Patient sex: M
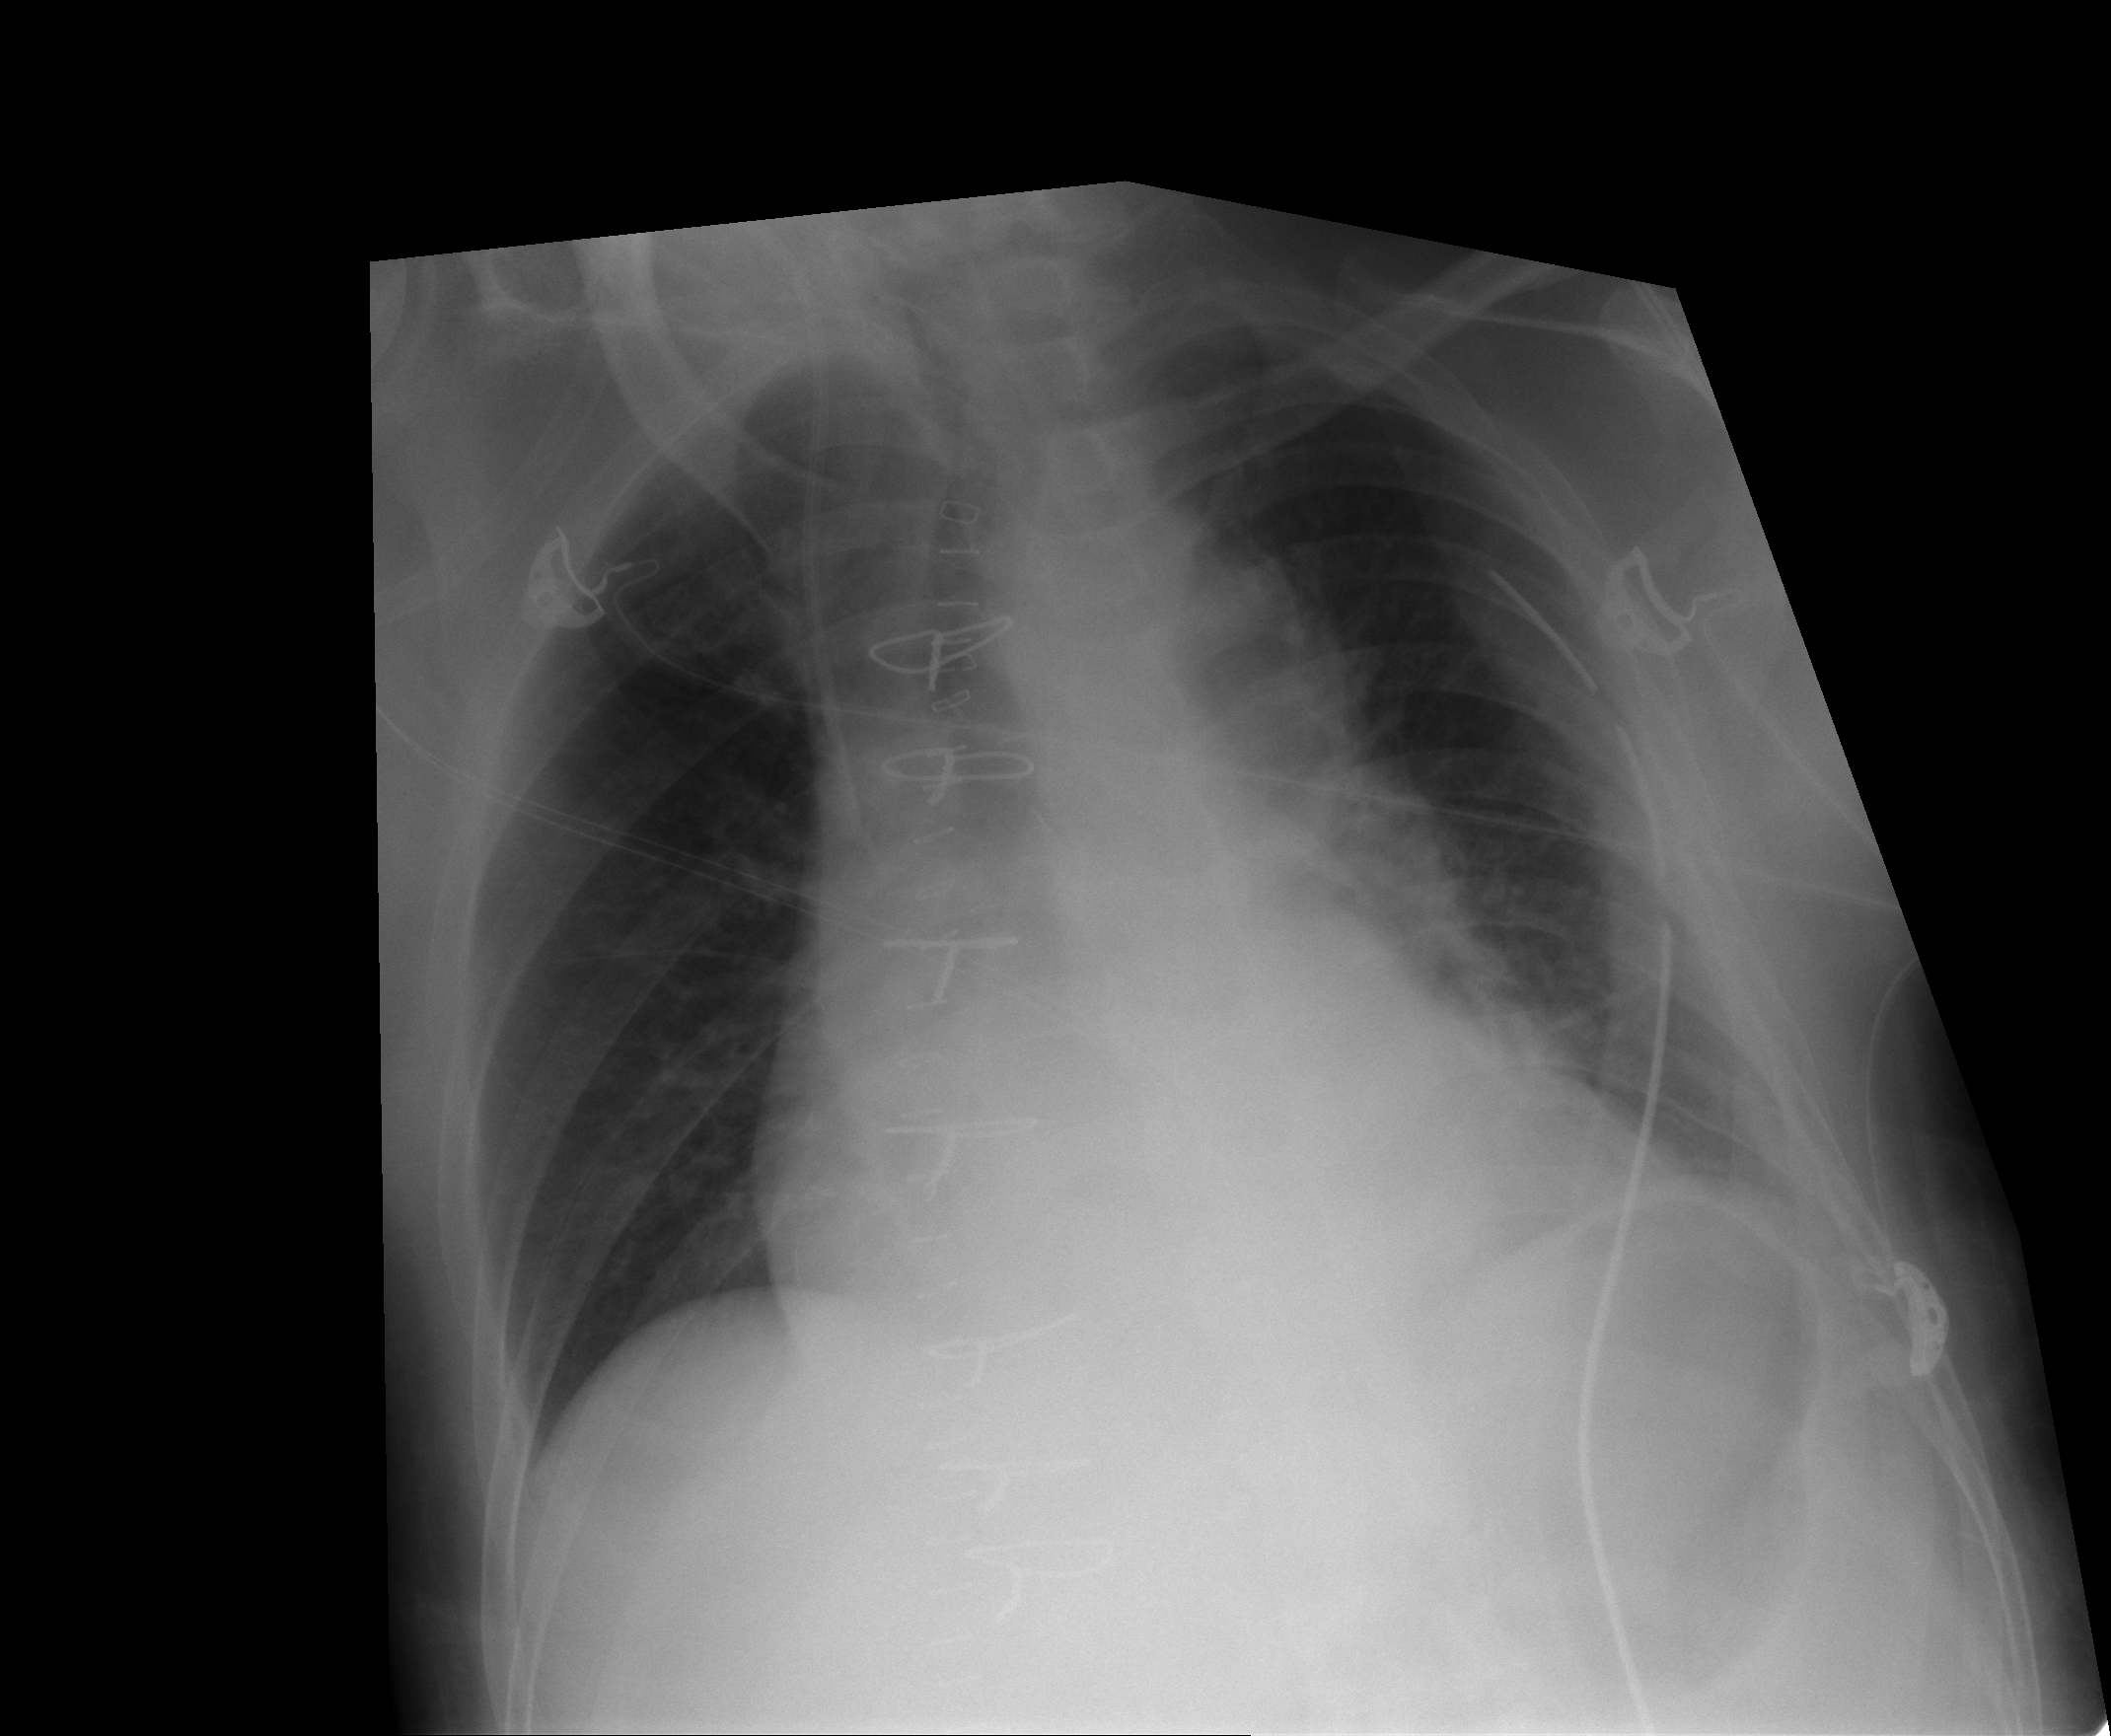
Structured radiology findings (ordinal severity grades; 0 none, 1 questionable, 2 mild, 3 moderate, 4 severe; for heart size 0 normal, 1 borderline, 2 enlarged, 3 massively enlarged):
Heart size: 0
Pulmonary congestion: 0
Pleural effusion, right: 0
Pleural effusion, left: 0
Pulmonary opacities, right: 0
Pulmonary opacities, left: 0
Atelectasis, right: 0
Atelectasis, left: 2